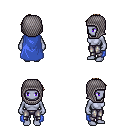
a pixel art fantasy rpg character, female body template, dark elf, purple skin, blue cape, metal pants, white blonde long mohawk hairstyle, chain hood, four views (front, back, left, right), 2x2 character sprite sheet, small pixel art, hard edges, no anti-aliasing